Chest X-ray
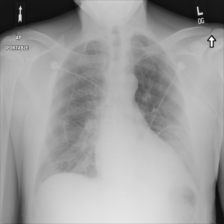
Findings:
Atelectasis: negative
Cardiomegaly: negative
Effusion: negative
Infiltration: negative
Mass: negative
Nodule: negative
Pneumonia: negative
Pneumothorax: negative
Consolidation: positive
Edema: negative
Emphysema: negative
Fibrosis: negative
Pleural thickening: negative
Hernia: negative